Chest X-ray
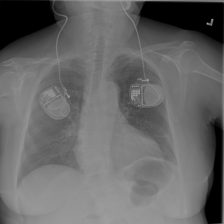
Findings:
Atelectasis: negative
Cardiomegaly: negative
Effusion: negative
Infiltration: negative
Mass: negative
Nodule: negative
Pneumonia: negative
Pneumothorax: negative
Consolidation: negative
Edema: negative
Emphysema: negative
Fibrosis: negative
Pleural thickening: negative
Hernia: negative